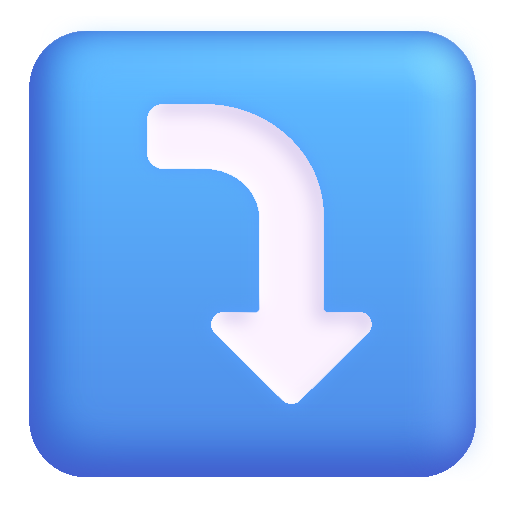
right arrow curving down color